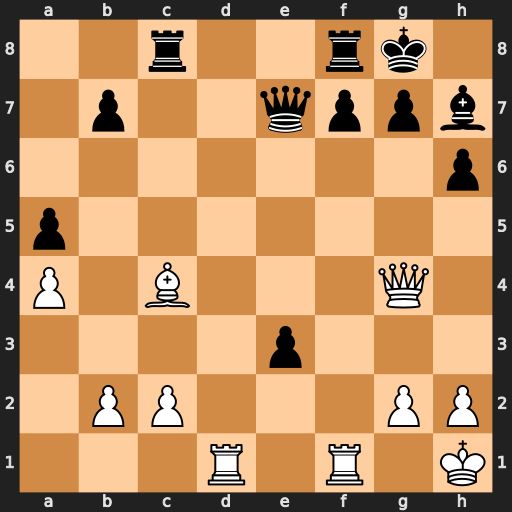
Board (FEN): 2r2rk1/1p2qppb/7p/p7/P1B3Q1/4p3/1PP3PP/3R1R1K
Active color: w
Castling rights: -
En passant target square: -
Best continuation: Rxf7 Qxf7 Bxf7+